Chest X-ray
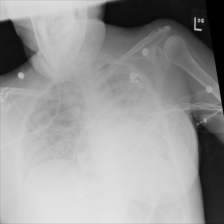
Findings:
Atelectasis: negative
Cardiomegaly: negative
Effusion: negative
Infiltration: positive
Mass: negative
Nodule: negative
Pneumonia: negative
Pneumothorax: negative
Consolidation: negative
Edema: negative
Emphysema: negative
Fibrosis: negative
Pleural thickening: negative
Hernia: negative